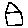
Label: house